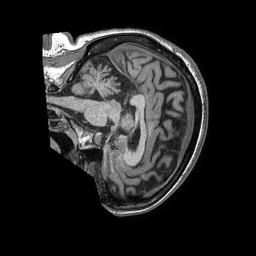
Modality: T1w
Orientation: sagittal
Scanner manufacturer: philips
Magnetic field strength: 1.5 T
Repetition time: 0.007646 s
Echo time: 0.00348 s